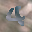
Label: 4